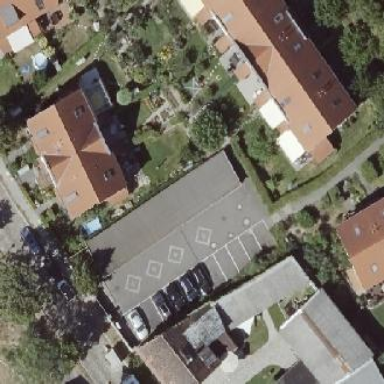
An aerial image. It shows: Group of garages.